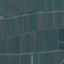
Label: PermanentCrop